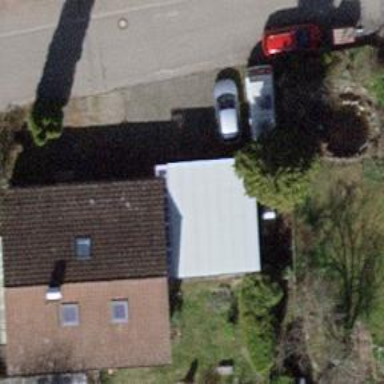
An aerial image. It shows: Garage.